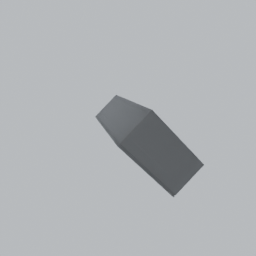
Label: furniture